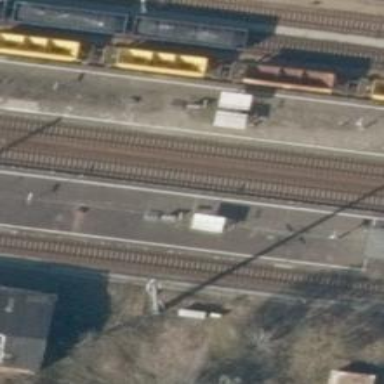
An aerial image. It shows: Platform edge at railway station.